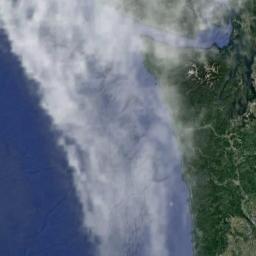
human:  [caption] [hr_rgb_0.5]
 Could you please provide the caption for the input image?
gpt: The stratus clouds are located above the sea and the land covered by dense vegetation .

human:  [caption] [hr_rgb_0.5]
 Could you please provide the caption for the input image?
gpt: A jumbo cloud of white clouds floated over the farmland .

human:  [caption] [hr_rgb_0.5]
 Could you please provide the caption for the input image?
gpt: The white cloud is above green land and blue sea .

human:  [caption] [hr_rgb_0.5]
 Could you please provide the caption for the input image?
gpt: Large white clouds on green land and blue sea .

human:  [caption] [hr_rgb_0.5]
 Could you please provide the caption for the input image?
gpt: There are gauzy clouds over a shore .